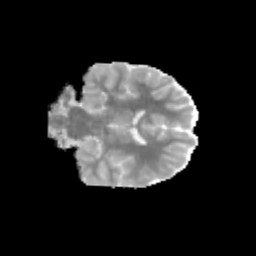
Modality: MD
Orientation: coronal
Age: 10
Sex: male
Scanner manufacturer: siemens
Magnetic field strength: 3 T
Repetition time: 3.8 s
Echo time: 0.07 s